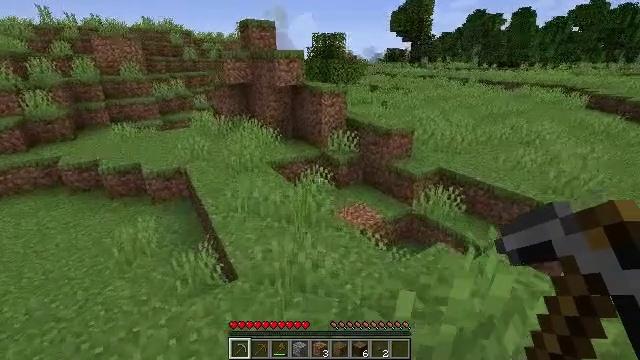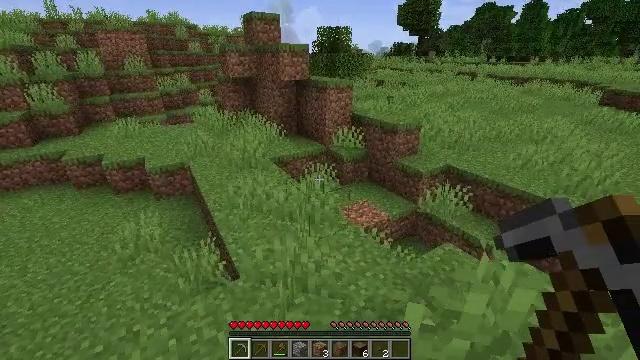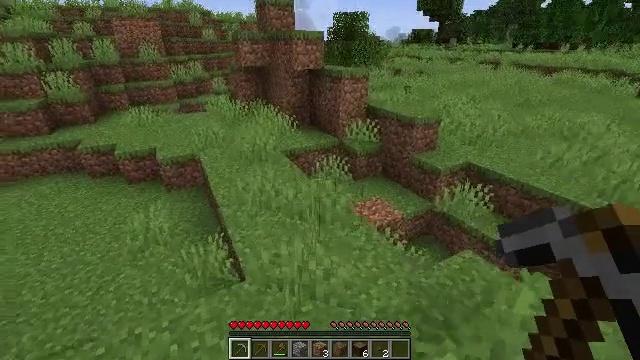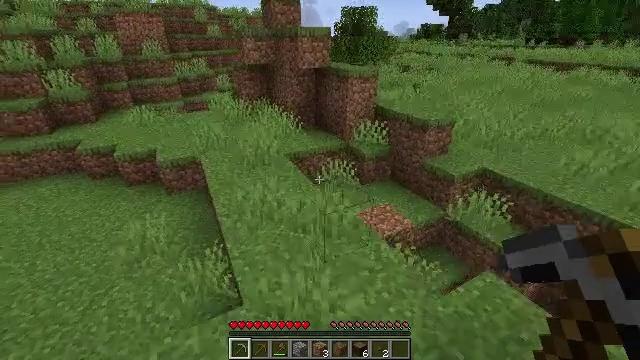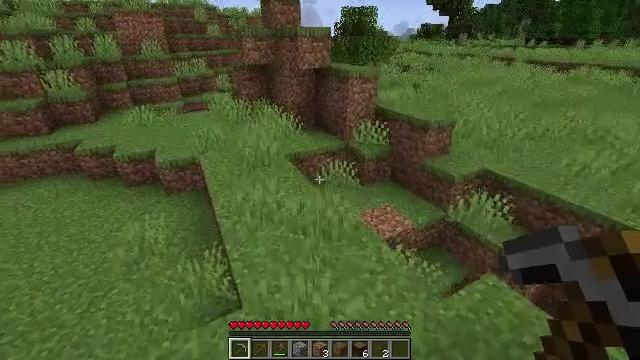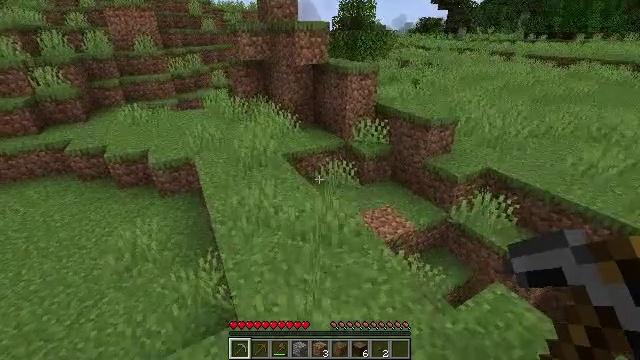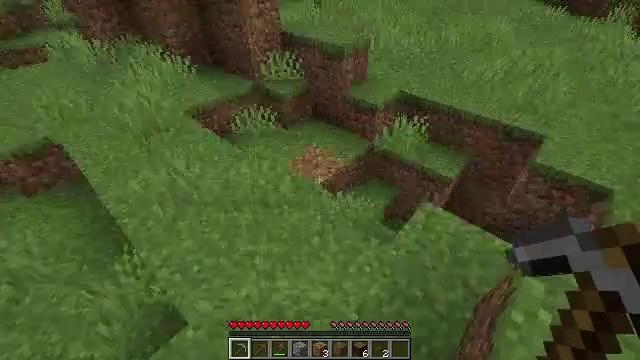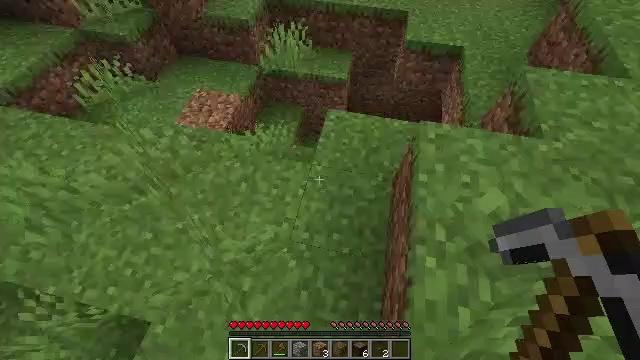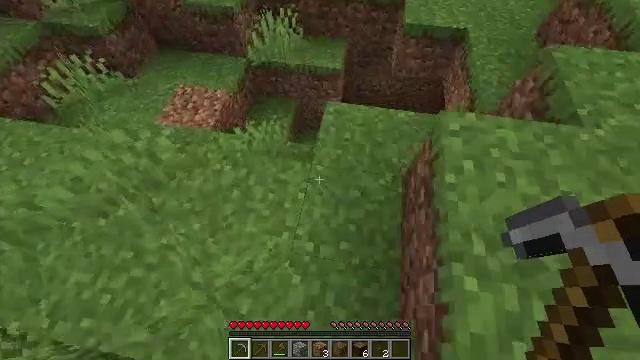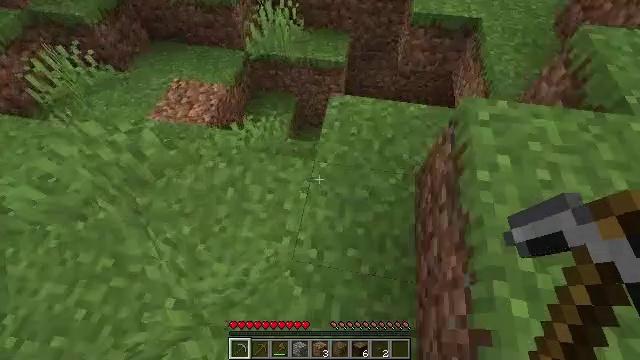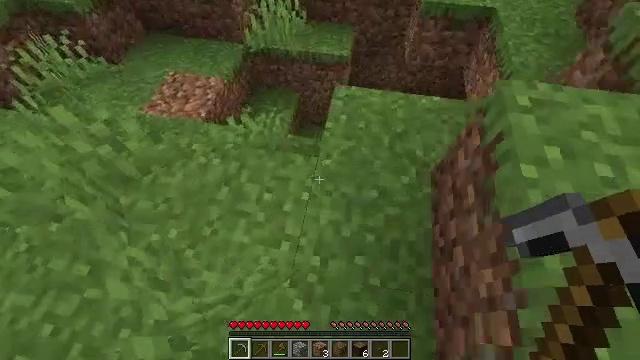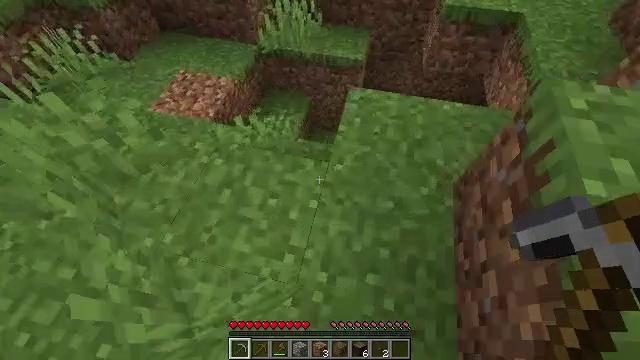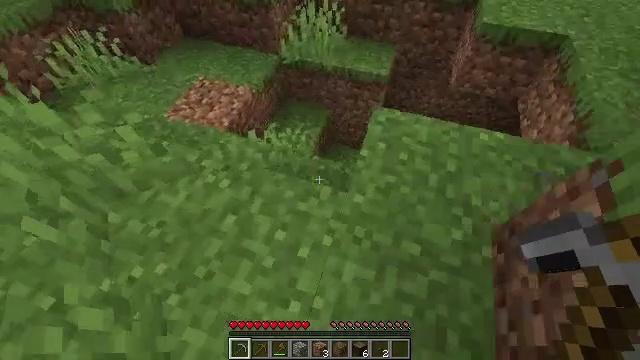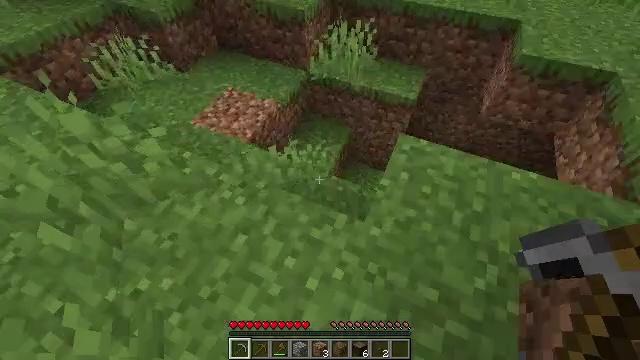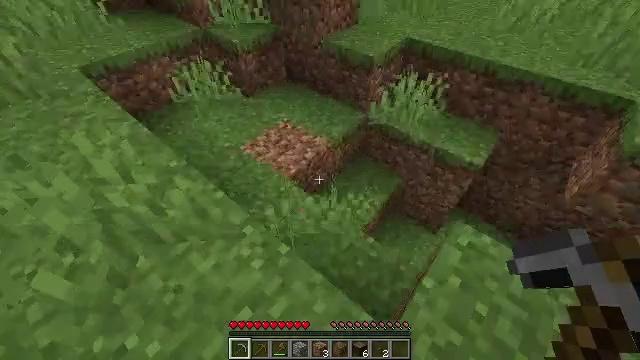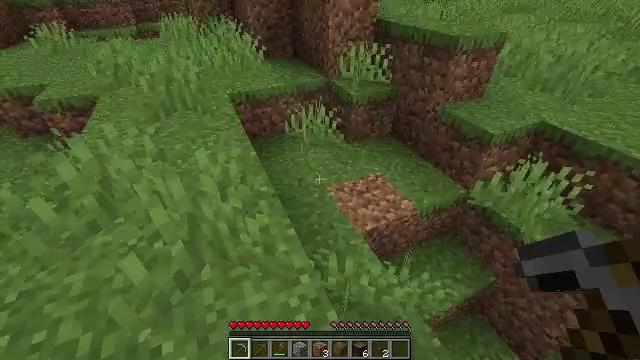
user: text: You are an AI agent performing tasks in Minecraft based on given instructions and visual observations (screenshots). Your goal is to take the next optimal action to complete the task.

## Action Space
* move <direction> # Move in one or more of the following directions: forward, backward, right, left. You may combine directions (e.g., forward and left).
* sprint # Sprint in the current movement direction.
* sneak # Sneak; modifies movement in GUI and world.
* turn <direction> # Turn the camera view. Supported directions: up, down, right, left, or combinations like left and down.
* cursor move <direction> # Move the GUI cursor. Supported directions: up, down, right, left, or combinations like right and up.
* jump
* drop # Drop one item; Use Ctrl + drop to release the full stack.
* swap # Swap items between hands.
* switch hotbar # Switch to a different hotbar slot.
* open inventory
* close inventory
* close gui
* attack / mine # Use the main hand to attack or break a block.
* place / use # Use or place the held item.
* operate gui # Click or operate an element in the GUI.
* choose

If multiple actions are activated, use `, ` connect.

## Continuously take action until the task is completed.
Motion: motion action
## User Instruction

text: Gather tall grass by hitting it.
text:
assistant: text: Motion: move forward, turn left and down
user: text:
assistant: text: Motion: move forward, turn left and down
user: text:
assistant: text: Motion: move forward, turn left
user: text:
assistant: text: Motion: move forward
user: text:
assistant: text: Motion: move forward
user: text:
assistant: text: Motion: move forward, turn right and down
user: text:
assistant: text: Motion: move forward, turn right and down
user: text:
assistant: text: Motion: move forward, turn right and down
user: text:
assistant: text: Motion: move forward
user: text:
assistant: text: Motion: move forward
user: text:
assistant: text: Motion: move forward, turn left and up
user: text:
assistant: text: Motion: move forward, turn left and up
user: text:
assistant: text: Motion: move forward, turn left and up
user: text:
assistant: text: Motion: move forward, turn left and up
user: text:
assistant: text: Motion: move forward, turn left and up
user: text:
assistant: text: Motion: move forward, turn left and up
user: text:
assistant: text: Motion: move forward, turn left and up
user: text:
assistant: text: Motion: move forward
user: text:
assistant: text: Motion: move forward
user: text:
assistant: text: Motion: move forward
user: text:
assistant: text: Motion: move forward
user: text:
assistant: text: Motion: move forward, turn right
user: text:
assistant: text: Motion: move forward
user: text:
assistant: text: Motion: move forward
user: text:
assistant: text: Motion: move forward, turn right
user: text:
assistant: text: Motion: move forward, turn right
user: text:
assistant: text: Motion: move forward, turn right and up
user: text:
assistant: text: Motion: move forward, turn right and up
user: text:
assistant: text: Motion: move forward
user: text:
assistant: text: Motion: move forward